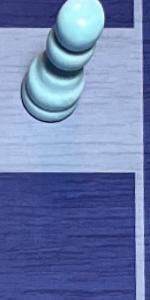
Label: Empty